Interaction volume radius: 5 \u00c5
Interaction volume height: 20 \u00c5
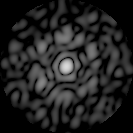
Disorder parameter: 0.7813